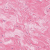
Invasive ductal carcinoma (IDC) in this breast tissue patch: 0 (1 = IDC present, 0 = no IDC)